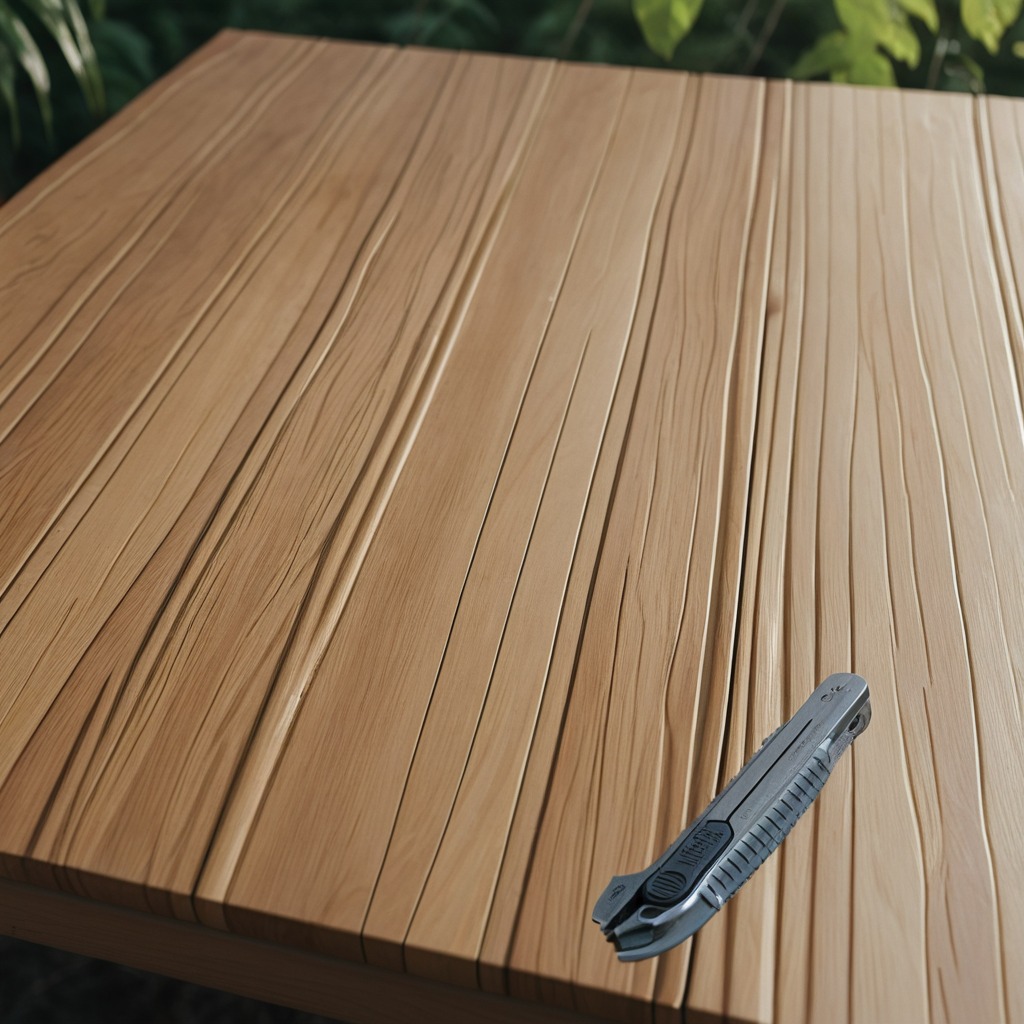
A utility knife lying on a wooden table inside a jungle field workshop tent humid ambient light worn but